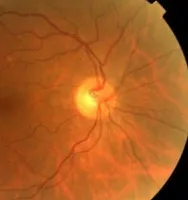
Fundus photograph (FP) of both eyes.
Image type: ophthalmic_imaging (fundus_photograph)